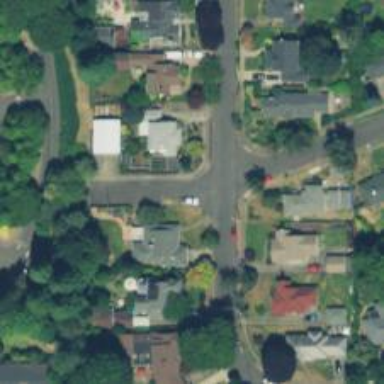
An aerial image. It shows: Residential road with sidewalk on the left side.